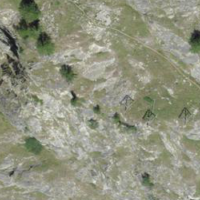
EUNIS habitat code: 31
Species observed at this site:
Gypaetus barbatus